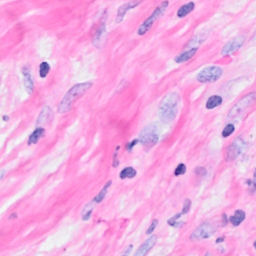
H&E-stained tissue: Breast